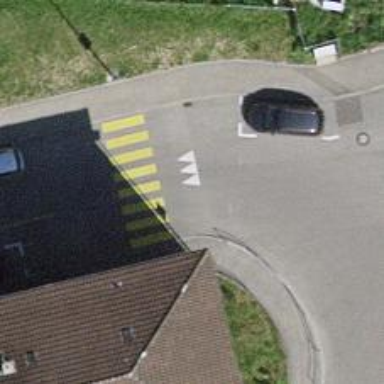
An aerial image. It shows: Zebra crossing on the road.